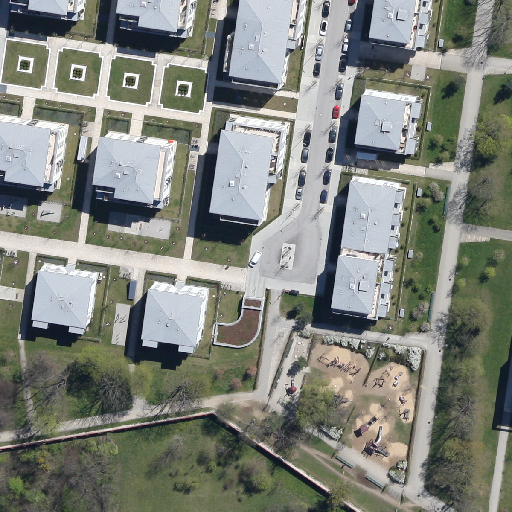
Referring expression: road